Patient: sex M, age 60
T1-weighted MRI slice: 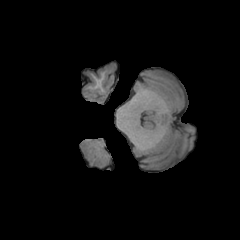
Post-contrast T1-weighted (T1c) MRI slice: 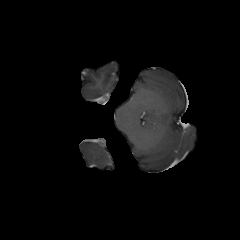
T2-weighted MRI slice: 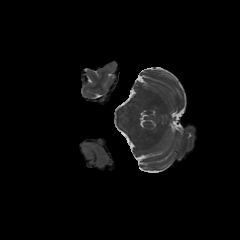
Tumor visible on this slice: yes
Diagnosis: Glioblastoma, IDH-wildtype
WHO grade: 4